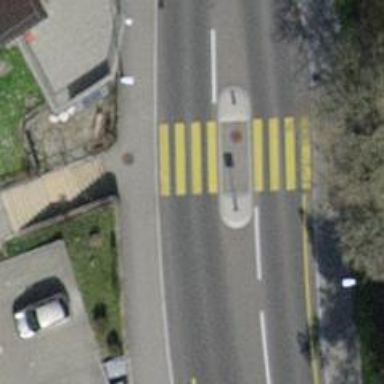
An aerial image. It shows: Marked zebra crossing with island in the middle.